Question: I have multiple radio buttons which are working great (from an array)
here is my code:
'''
<%= [1, 2, 3].each do |item| %>
<%= f.radio_button :date, item %> <%=item %>
<% end %>
'''
And here is the html code generated
'''
<div class="form-group col-md-4">
<label for="appointment_Dimanche">Dimanche</label>
<br>
<input id="appointment_date_1" name="appointment[date]" type="radio" value="1"> 1
<input id="appointment_date_2" name="appointment[date]" type="radio" value="2"> 2
<input id="appointment_date_3" name="appointment[date]" type="radio" value="3"> 3
[1, 2, 3]
</div>
'''
And here is what I see

I want to know why it display the array from which I generate the radio buttons.
And I don't want to display it any more.
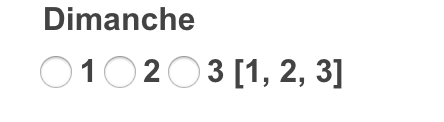
Answer: Try this
'''
'<% [1, 2, 3].each do |item| %>
<%= f.radio_button :date, item %> <%=item %>
<% end %>' <br>
'''
> remove = in <%= [1,2,3].each ...]%>